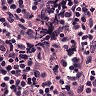
Metastatic tissue present: no